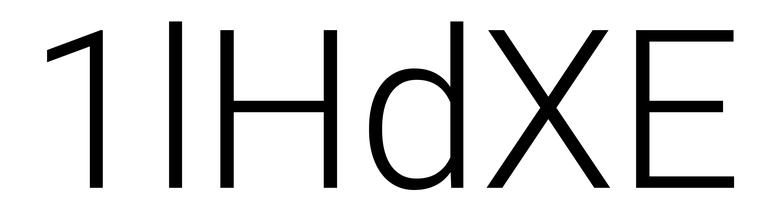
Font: Roboto_Light